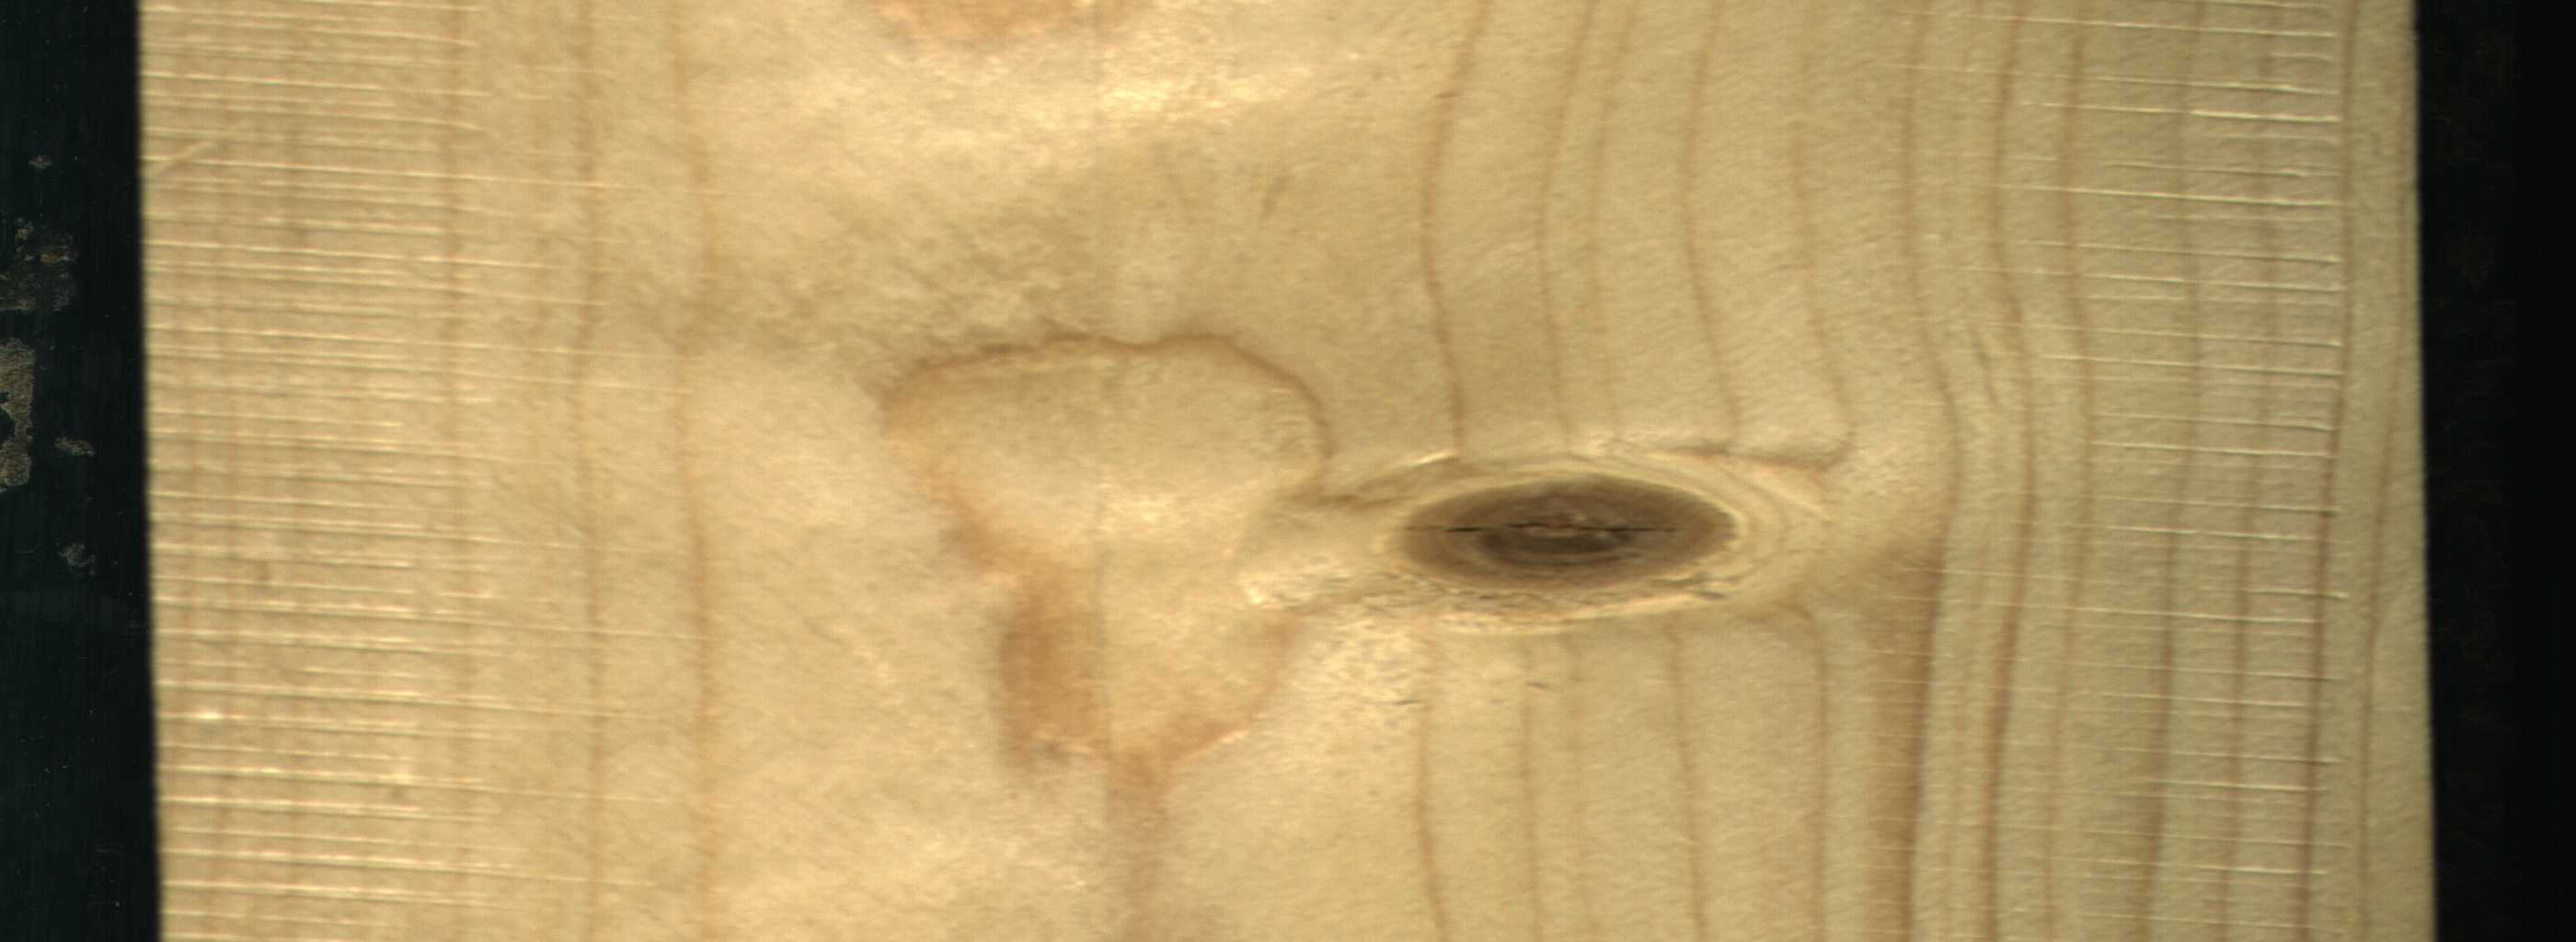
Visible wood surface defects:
knot_with_crack